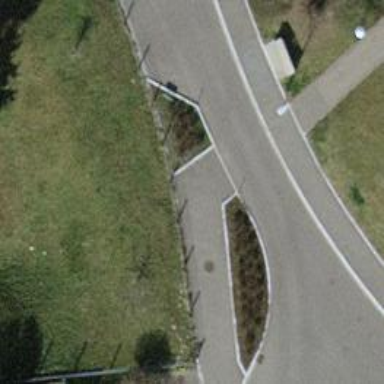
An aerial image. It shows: Uncontrolled crossing with choker traffic calming feature.